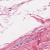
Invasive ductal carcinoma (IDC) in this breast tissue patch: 0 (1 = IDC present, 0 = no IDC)